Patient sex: F
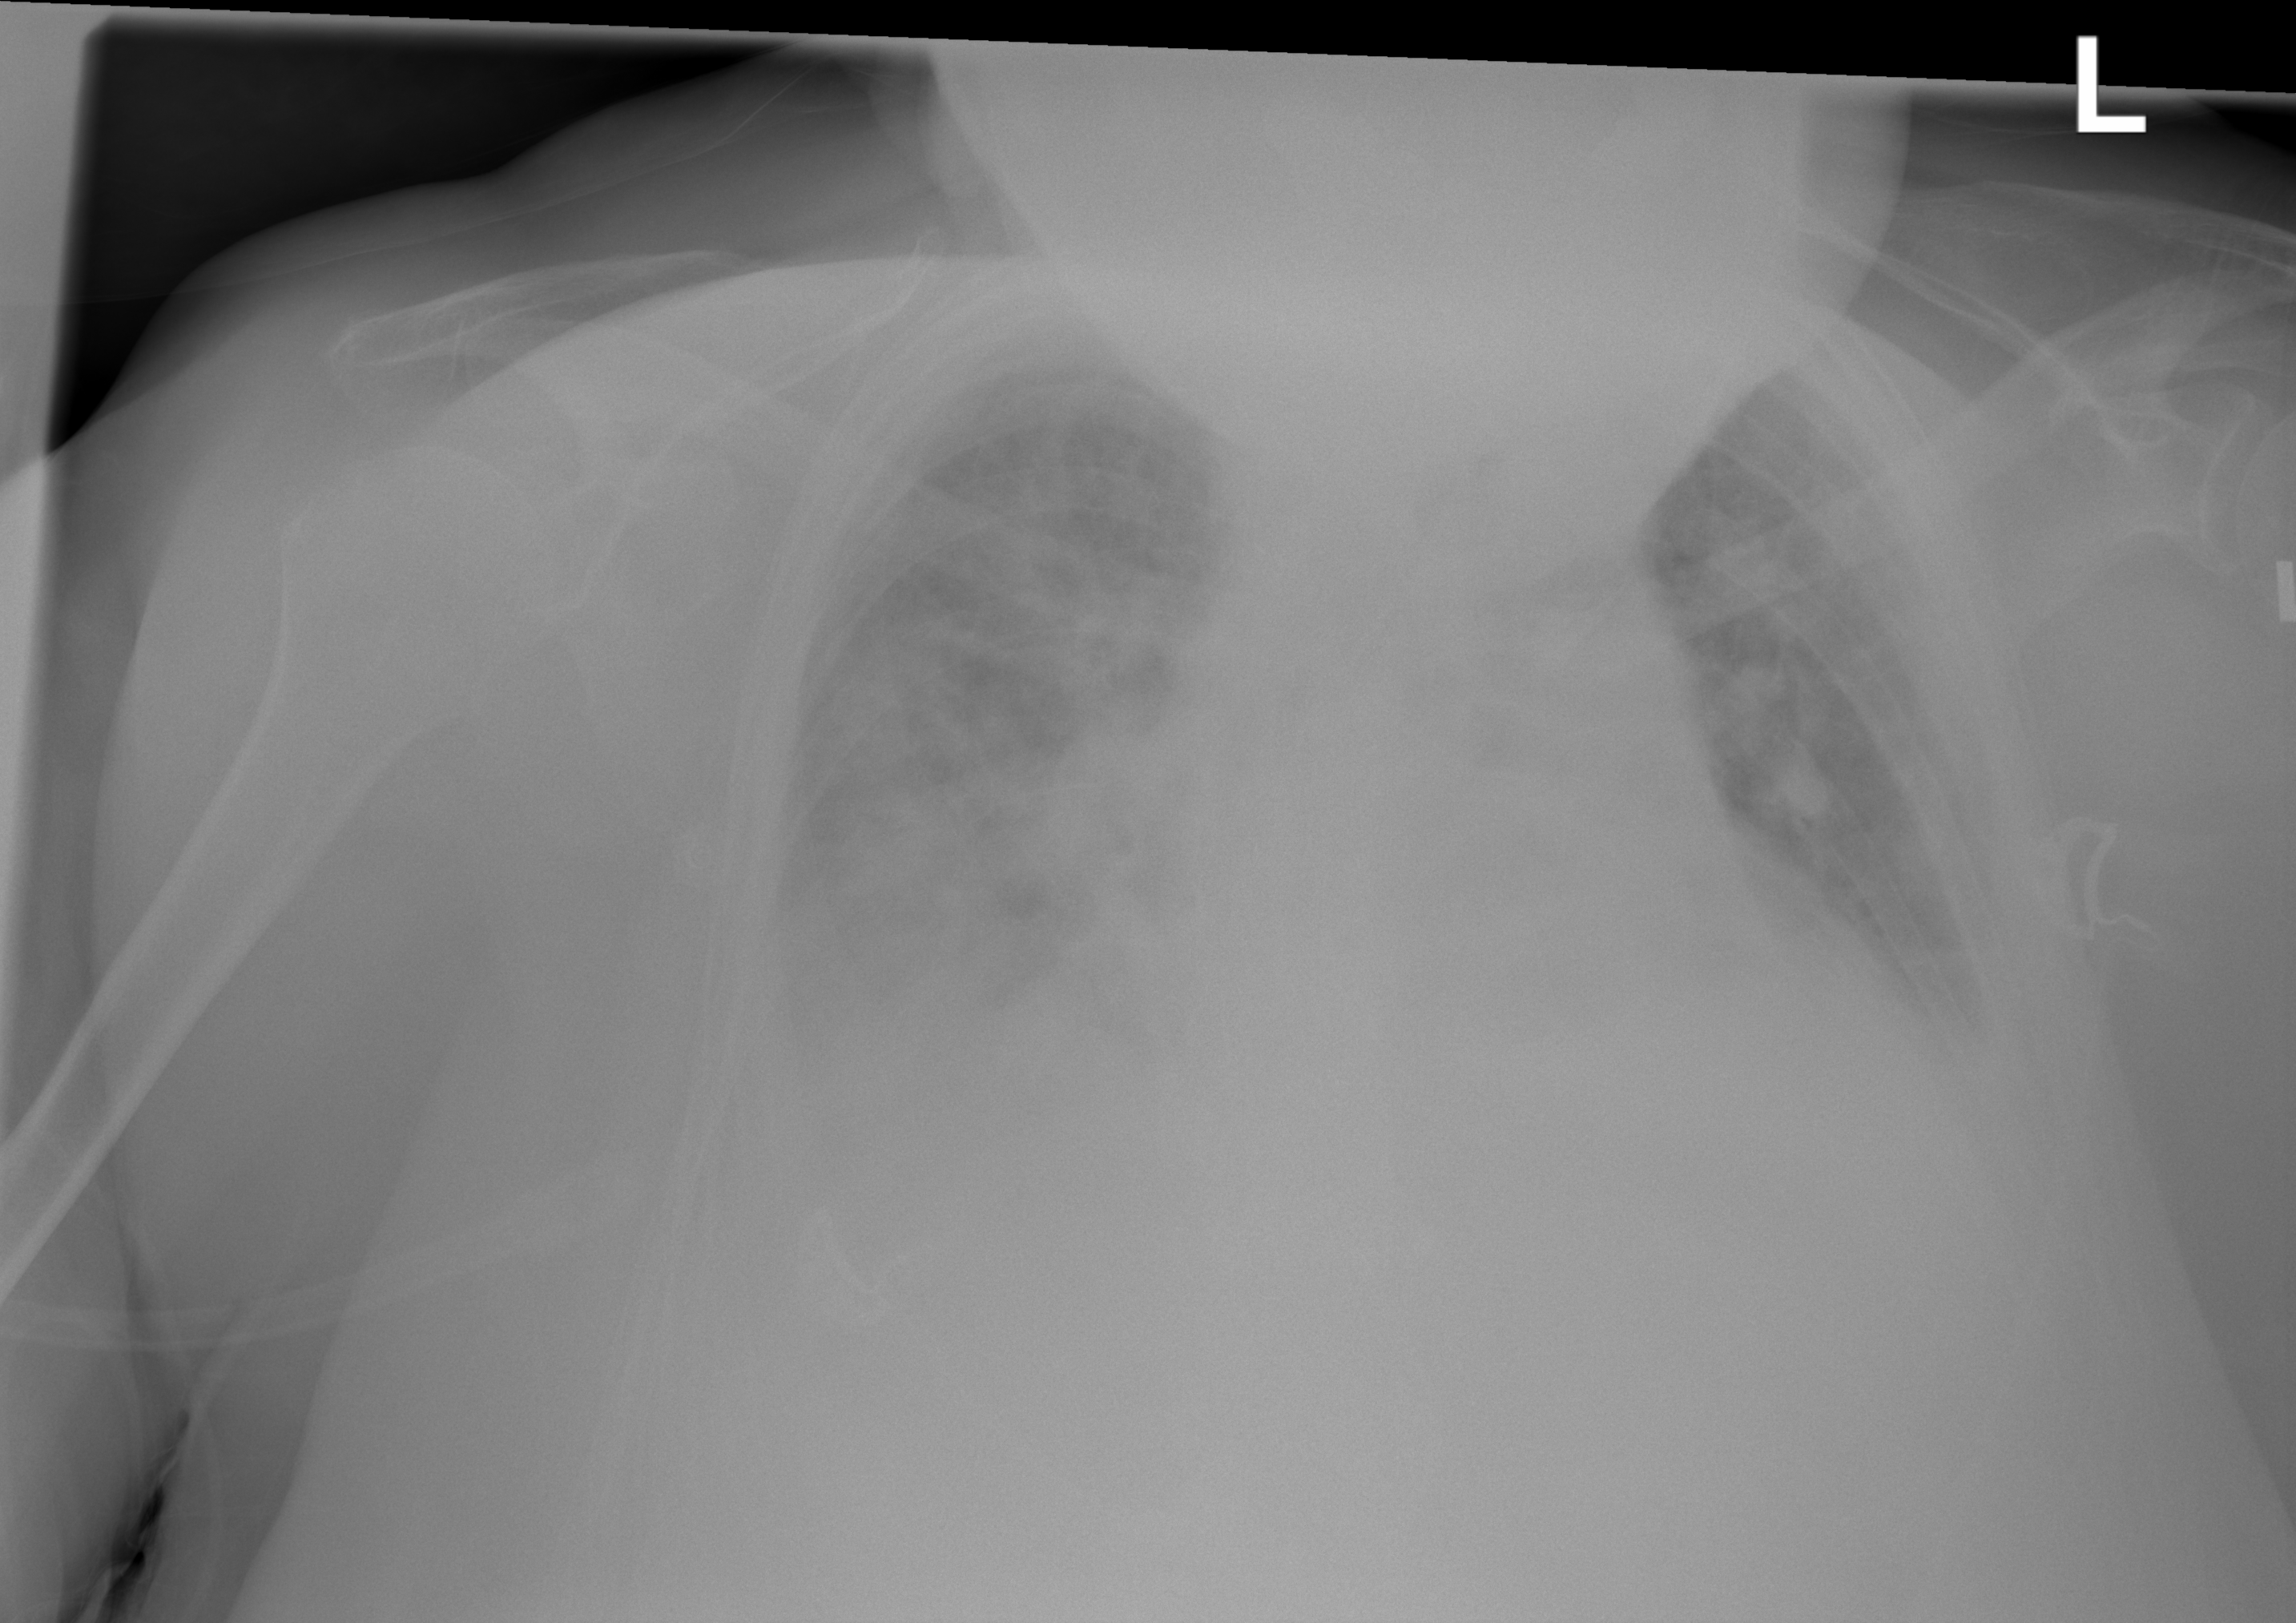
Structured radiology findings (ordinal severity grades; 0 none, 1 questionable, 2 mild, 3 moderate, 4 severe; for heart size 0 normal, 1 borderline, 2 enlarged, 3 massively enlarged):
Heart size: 2
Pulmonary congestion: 3
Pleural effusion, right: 2
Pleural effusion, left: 2
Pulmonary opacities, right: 2
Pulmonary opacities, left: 0
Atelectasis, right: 2
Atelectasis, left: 0